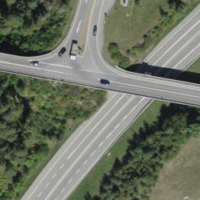
EUNIS habitat code: 57
Species observed at this site:
Minois dryas